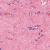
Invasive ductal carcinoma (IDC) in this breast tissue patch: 0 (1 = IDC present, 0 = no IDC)